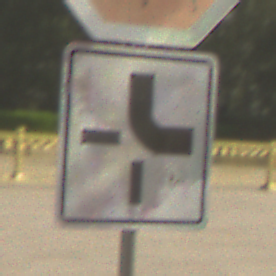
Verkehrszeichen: VerlaufVorfahrtsstrasse4
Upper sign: Stop
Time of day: MorningAfternoon
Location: Outdoor (Suburban)
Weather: Clear
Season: NotSpecified
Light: Natural